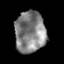
Tissue: prostate
Cell type: T cells
Senescence score: 0.3456
Nuclear area (px): 1249
Mean DAPI intensity: 130.553